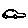
Label: car